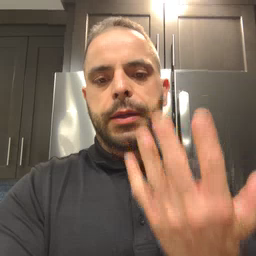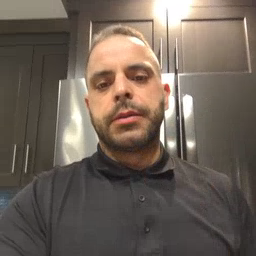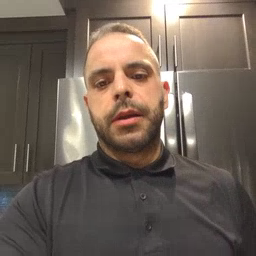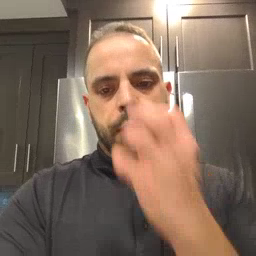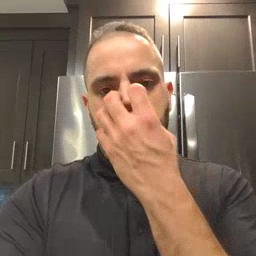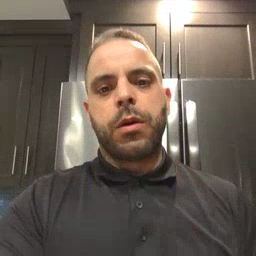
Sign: clown